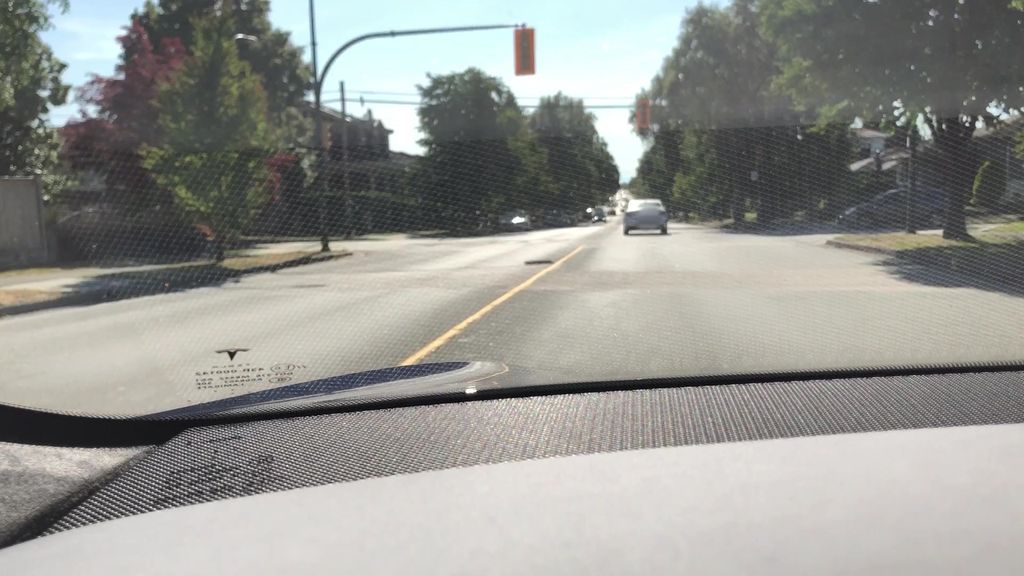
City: vancouver